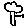
Label: tree